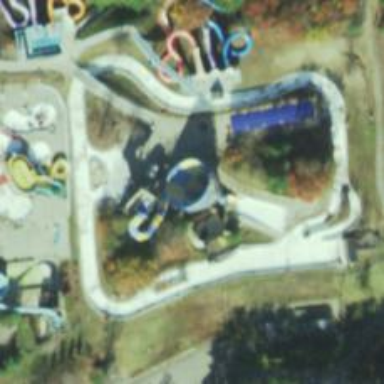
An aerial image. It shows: Water slide attraction.